Question: In (using ), is there a way to show contents without including totals?

I have the crosstab code here. If I delete the lines were appear '<crosstabTotalRowHeader>' and '<crosstabTotalColumnHeader>', the cross tab keeps showing a total column, the one that does not have a header. I need to delete that column.
'''
<crosstab>
<reportElement x="0" y="0" width="442" height="240" uuid="aae99187-4857-48ad-b2c6-6a66c5e6e89a"/>
<crosstabDataset>
<dataset>
<datasetRun subDataset="grafica_perspectiva" uuid="a819174c-e145-4ad4-a3ef-cddde875ceab">
<connectionExpression><![CDATA[$P{REPORT_CONNECTION}]]></connectionExpression>
</datasetRun>
</dataset>
</crosstabDataset>
<rowGroup name="perspectiva1" width="60" totalPosition="End">
<bucket class="java.lang.String">
<bucketExpression><![CDATA[$F{perspectiva}]]></bucketExpression>
</bucket>
<crosstabRowHeader>
<cellContents mode="Opaque" style="Crosstab_CH">
<textField>
<reportElement x="0" y="0" width="60" height="20" forecolor="#FFFFFF"
uuid="ff8ba239-2c96-4959-8d57-5751f1e67ce1"/>
<textFieldExpression><![CDATA[$V{perspectiva1}]]></textFieldExpression>
</textField>
</cellContents>
</crosstabRowHeader>
<crosstabTotalRowHeader>
<cellContents/>
</crosstabTotalRowHeader>
</rowGroup>
<columnGroup name="cot_nombre1" height="30" totalPosition="End">
<bucket class="java.lang.String">
<bucketExpression><![CDATA[$F{cot_nombre}]]></bucketExpression>
</bucket>
<crosstabColumnHeader>
<cellContents mode="Opaque" style="Crosstab_CH">
<textField>
<reportElement stretchType="RelativeToTallestObject" x="0" y="0" width="140" height="30"
forecolor="#FFFFFF" uuid="76a9a21c-efed-4164-ab6c-4f91e2bf3903"/>
<textFieldExpression><![CDATA[$V{cot_nombre1}]]></textFieldExpression>
</textField>
</cellContents>
</crosstabColumnHeader>
<crosstabTotalColumnHeader>
<cellContents/>
</crosstabTotalColumnHeader>
</columnGroup>
<measure name="promedio_MEASURE1" class="java.lang.String">
<measureExpression><![CDATA[new DecimalFormat("###0.00").format($F{promedio})]]></measureExpression>
</measure>
<crosstabCell width="140" height="20">
<cellContents mode="Opaque" style="Crosstab_CD">
<textField>
<reportElement x="0" y="0" width="140" height="20" uuid="66c4a20e-d1d2-4263-8a1a-19b09f5d93fd"/>
<textFieldExpression><![CDATA[$V{promedio_MEASURE1}]]></textFieldExpression>
</textField>
</cellContents>
</crosstabCell>
<crosstabCell width="140" height="20" rowTotalGroup="perspectiva1">
<cellContents mode="Opaque" style="Crosstab_CD">
<box>
<topPen lineWidth="0.5" lineStyle="Solid" lineColor="#000000"/>
<leftPen lineWidth="0.0" lineStyle="Solid" lineColor="#000000"/>
<bottomPen lineWidth="0.0" lineStyle="Solid" lineColor="#000000"/>
<rightPen lineWidth="0.0" lineStyle="Solid" lineColor="#000000"/>
</box>
</cellContents>
</crosstabCell>
</crosstab>
'''
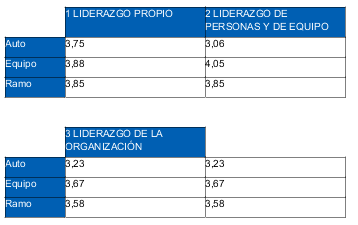
Answer: Never mind. To prevent showing a total column/row in a crosstab, ensure totalPosition attribute in columnGroup/rowGroup is equal to None.